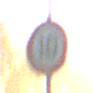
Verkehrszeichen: Geschwindigkeit10
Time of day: SunriseSunset
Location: Outdoor (Nature)
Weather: Clear
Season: NotSpecified
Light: Natural